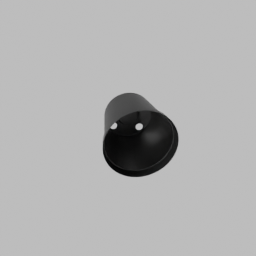
Label: tools